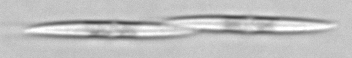
Label: Pseudo-nitzschia